Question: I want to make a trapezoid with border radius like this picture. Is it possible?

I tried this code but it does not work
'''
background: #BE1E2D;
width: 130px;
height: 75px;
-webkit-transform: skew(20deg);
-moz-transform: skew(20deg);
-o-transform: skew(20deg);
transform: skew(20deg);
'''
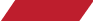
Answer: <URL>
For this shape though (as it is on the website), you need this:
'''
#parallelogram {
width: 150px;
height: 100px;
-webkit-transform: skew(-20deg);
-moz-transform: skew(-20deg);
-o-transform: skew(-20deg);
background: red;
}
'''